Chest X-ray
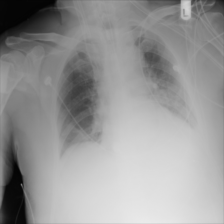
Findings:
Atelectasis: negative
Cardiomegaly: negative
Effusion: negative
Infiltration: negative
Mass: negative
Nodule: negative
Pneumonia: negative
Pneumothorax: negative
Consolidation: negative
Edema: negative
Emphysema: negative
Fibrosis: negative
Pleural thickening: negative
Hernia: negative